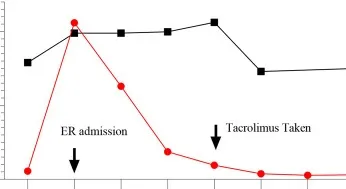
Change in tacrolimus level in correlation to trend in serum creatinine and rifampicin administration throughout hospitalization. ER, Emergency Room.
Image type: pathology (masson_trichrome)